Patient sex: M
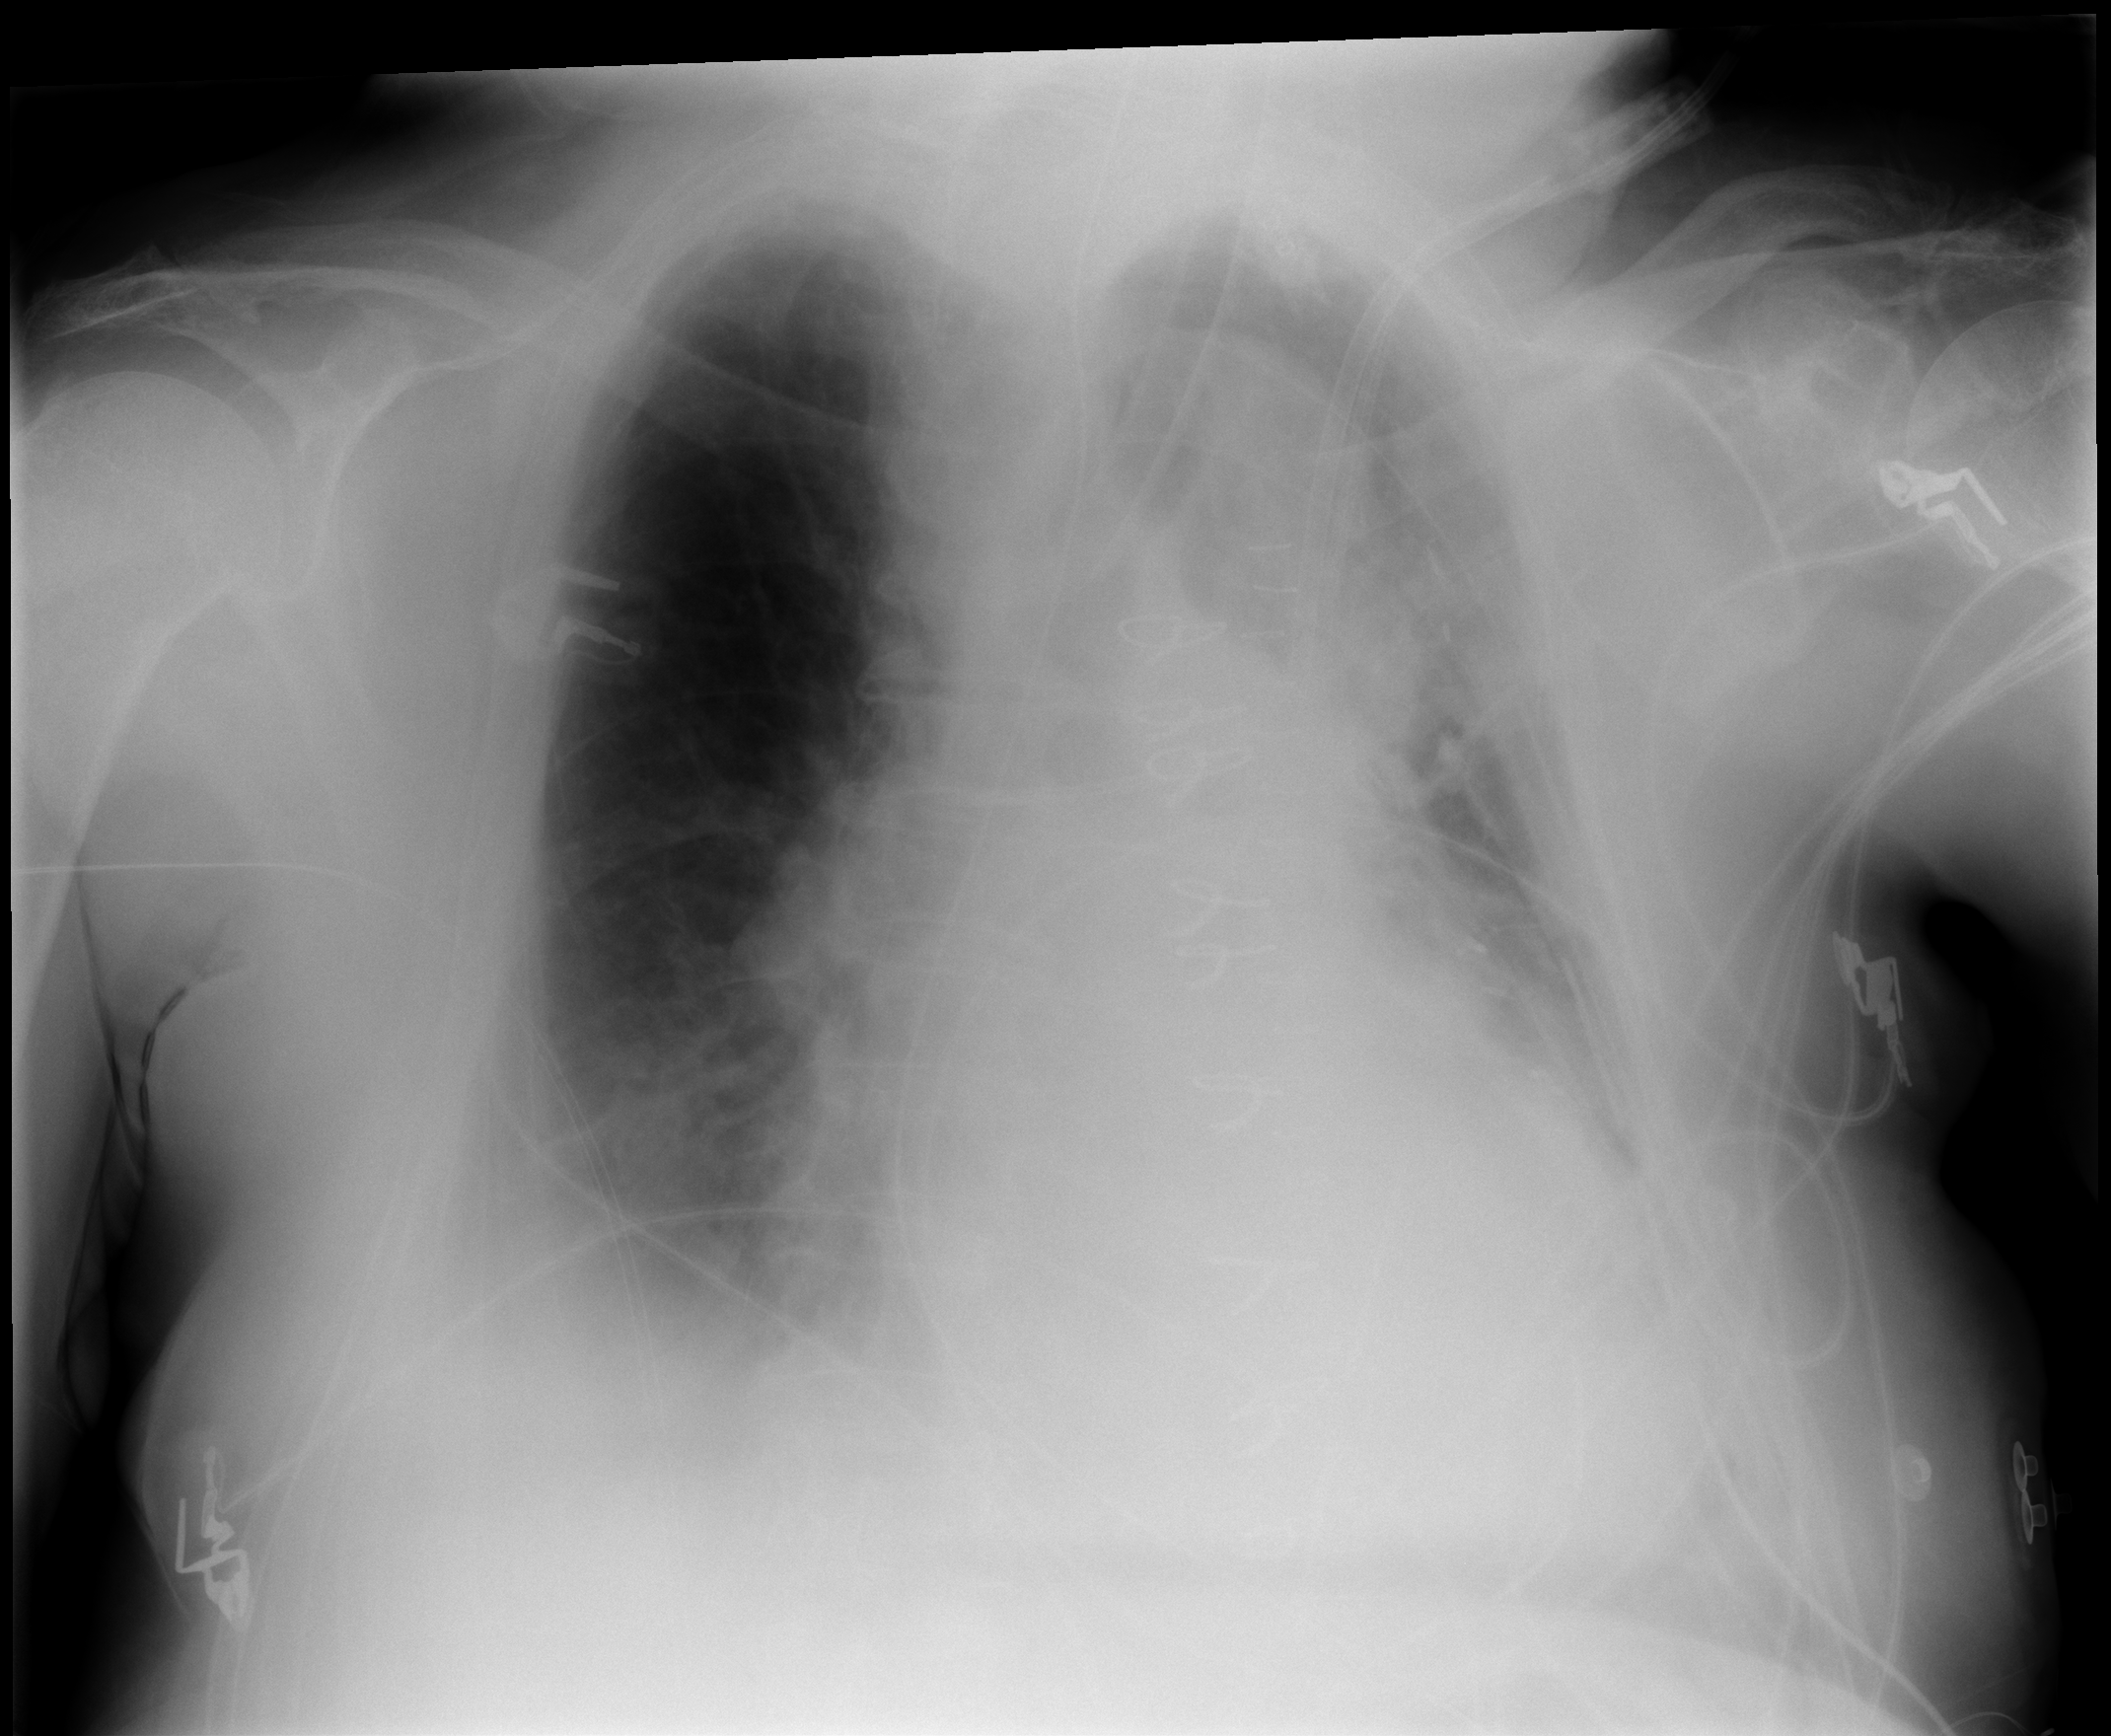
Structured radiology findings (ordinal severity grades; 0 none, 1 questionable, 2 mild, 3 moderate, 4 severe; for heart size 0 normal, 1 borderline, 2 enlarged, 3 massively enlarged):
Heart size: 3
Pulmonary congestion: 1
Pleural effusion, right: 1
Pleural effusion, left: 2
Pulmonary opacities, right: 0
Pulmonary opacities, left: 0
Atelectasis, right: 2
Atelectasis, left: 0